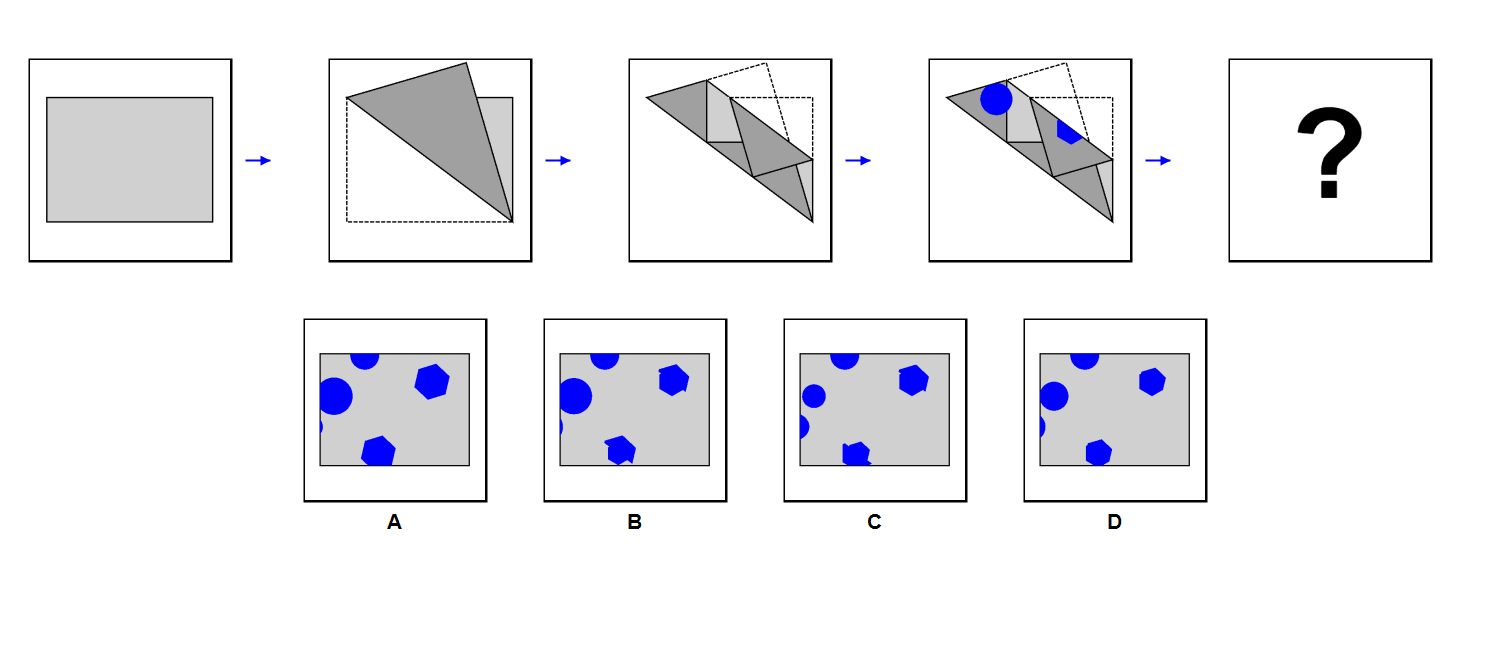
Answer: D